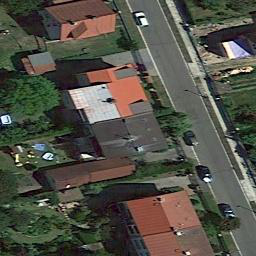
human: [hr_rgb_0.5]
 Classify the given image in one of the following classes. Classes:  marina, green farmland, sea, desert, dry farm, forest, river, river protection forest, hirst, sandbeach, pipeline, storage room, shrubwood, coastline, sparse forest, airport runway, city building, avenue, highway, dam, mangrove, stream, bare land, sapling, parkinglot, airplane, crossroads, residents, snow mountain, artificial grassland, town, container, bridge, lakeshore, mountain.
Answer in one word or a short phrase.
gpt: residents